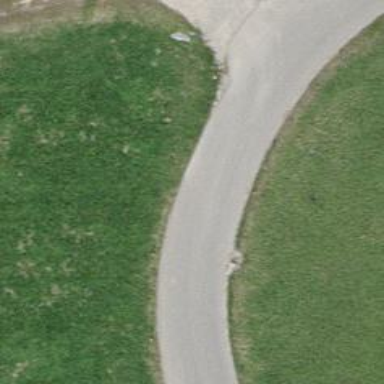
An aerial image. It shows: Smooth asphalt road in residential area.